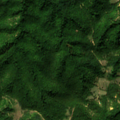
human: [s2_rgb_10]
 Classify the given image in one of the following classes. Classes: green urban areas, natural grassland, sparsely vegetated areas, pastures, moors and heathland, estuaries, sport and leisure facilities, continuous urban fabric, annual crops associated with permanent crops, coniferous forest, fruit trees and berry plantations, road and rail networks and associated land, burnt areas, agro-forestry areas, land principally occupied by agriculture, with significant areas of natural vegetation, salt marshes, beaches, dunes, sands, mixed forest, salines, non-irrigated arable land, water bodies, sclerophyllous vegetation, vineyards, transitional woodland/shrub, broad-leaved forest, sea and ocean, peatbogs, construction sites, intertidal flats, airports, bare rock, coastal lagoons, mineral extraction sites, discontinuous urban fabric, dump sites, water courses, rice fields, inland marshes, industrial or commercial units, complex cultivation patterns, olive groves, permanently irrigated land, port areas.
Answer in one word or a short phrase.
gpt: land principally occupied by agriculture, with significant areas of natural vegetation, broad-leaved forest